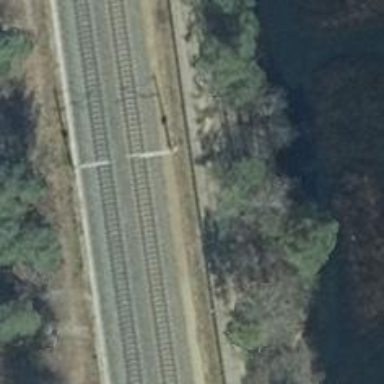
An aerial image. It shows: Milestone along the railway with catenary mast.